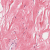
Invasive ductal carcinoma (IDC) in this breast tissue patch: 0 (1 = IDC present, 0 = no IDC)